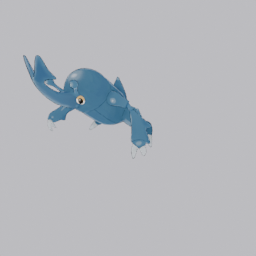
Label: animals